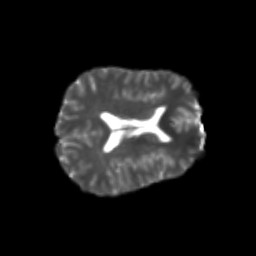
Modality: T2w
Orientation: axial
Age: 24
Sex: female
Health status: healthy
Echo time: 0.074 s